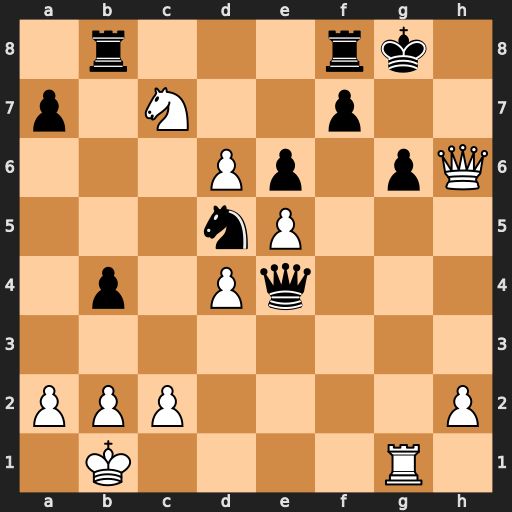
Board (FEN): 1r3rk1/p1N2p2/3Pp1pQ/3nP3/1p1Pq3/8/PPP4P/1K4R1
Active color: w
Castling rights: -
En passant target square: -
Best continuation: Nxe6 fxe6 Rxg6+ Qxg6 Qxg6+